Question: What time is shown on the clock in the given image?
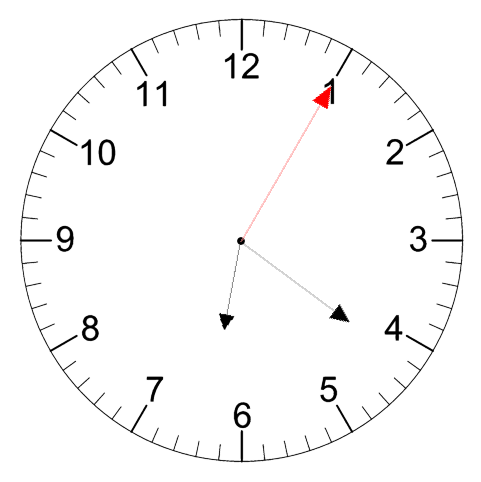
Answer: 06:21:05